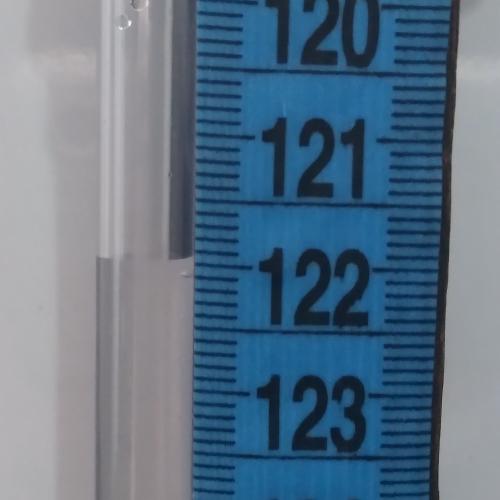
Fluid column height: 121.9 cm